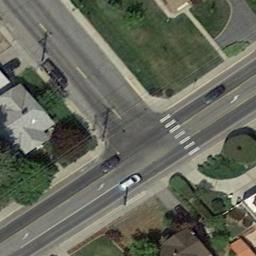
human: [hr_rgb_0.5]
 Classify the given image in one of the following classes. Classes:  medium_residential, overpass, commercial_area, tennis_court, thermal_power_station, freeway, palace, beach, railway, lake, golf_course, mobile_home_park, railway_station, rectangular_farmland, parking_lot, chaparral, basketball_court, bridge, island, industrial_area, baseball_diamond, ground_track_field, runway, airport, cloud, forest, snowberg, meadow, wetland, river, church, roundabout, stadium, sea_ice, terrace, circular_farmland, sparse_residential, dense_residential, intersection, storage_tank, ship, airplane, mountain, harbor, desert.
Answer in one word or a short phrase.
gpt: intersection